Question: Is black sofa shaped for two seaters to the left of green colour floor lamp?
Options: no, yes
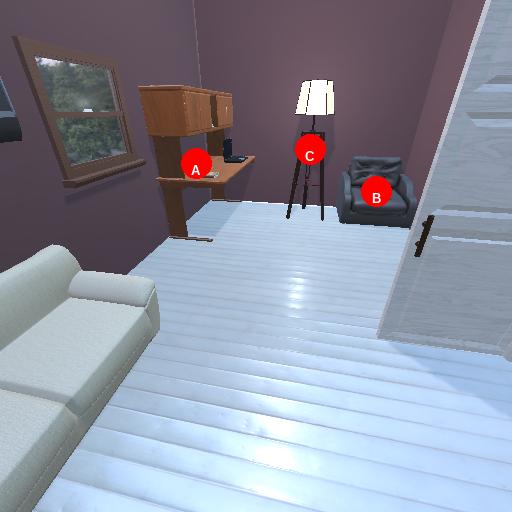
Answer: no